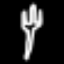
Label: fork